Question: I am using <URL>.
All is working very fine. But the problem is that I am getting message on top of the fields, not beside the confirm password field. Here what I tried;
'''
function checkPass(){
var password = document.getElementById('password');
var password2 = document.getElementById('password2');
var message = document.getElementById('confirmMessage');
var goodColor = "#66cc66";
var badColor = "#ff6666";
if(password.value == password2.value){
password2.style.backgroundColor = goodColor;
message.style.color = goodColor;
message.innerHTML = 'Passwords Match!'
}else{
//The passwords do not match.
//Set the color to the bad color and
//notify the user.
password2.style.backgroundColor = badColor;
message.style.color = badColor;
message.innerHTML = 'Passwords Do Not Match!'
}
}
'''
'''
<div id="wrapper">
<form name="form" id="form" class="form" onsubmit="someFunction(this);return false">
<label for="password">Password:</label><input type="password" style="color: #B8B894;" value="Password" onblur="if(this.value == '') { this.value='Password'}" onfocus="if (this.value == 'Password') {this.value=''}" name="password" id="password" />
<label for="password2">Confirm Pass:</label><input type="password" name="password2" id="password2" onkeyup="checkPass(); return false;" />
<span id="confirmMessage" class="confirmMessage"></span><br/>
<input type="submit" value="Submit" class="submit" />
<input type="button" name="reset_form" value="Reset All Fields " onclick="this.form.reset();">
</form>
</div>
'''
'''
<style type="text/css">
#wrapper {width:75%; margin:70px auto}
.form {float:left; padding:0 139px 10px 10px; background:#f3f3f3; border:2px solid #cfcfcf width: 100%;}
.form label {float:left; width:100px; padding:10px 10px 0 0; font-weight:bold font:12px Verdana, Arial, Helvetica, sans-serif; color:#666}
.form select {float:left; width:146px; margin-top:10px}
.form input {float:left; margin-top:10px}
.form .submit {clear:both}
.form #confirmMessage {font-size: 0.9em; margin:5px; padding:10px 10px;}
.form input.password {font:normal normal normal 1em verdana,arial,sans-serif; padding:4px 6px 3px 6px; border:1px solid #ccc; border-top-color:#aaa; border-bottom-color:#ddd; cursor:text; width:286px; -moz-box-shadow:inset 0 1px 1px rgba(0,0,0,0.1); -webkit-box-shadow:inset 0 1px 1px rgba(0,0,0,0.1);box-shadow:inset 0 1px 1px rgba(0,0,0,0.1);}
#msg {display:none; position:absolute; z-index:200; background:url(images/msg_arrow.gif) left center no-repeat; padding-left:7px}
#msgcontent {display:block; background:#f3e6e6; border:3px solid #924949; border-left:none; padding:5px; min-width:150px; max-width:250px}
</style>
'''
The result is renders like below image;

How this can be solved?
I forget to put in my question #wrapper in CSS. I added now in my question.
Now I put everything between my '<style>' tag. Kindly help.
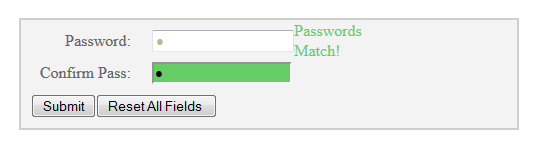
Answer: You're floating everything to the left now, so the span doesn't know where it should go.
If you'd used the code from the page you said you got the code from, this wouldn't have happened.
Anyway, I removed some of the floats and a couple of the errors you had in your css, and it now looks like this.
'''
#wrapper {width:75%; margin:70px auto}
.form {padding:0 10px 10px 10px; background:#f3f3f3; border:2px solid #cfcfcf;}
.form label {display:inline-block; width:100px; margin:10px 0;
font:bold 12px Verdana, Arial, Helvetica, sans-serif; color:#666}
.form select {float:left; width:146px; margin-top:10px}
.form .submit {clear:both}
.form #confirmMessage {font-size: 0.9em;}
'''
I also added a '<br>' after the first 'input'. And the result is like <URL>.